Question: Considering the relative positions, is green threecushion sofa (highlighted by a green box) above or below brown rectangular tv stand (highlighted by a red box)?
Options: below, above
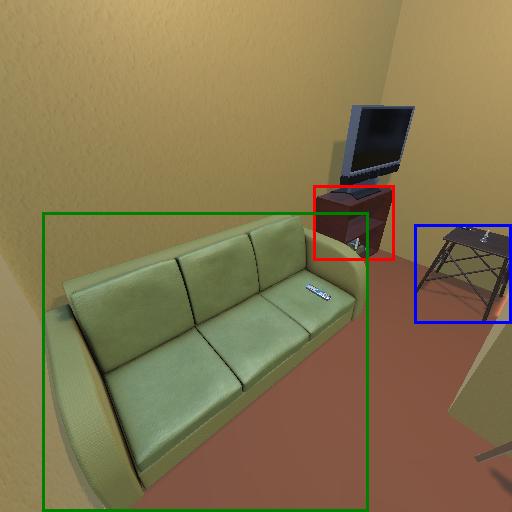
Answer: below